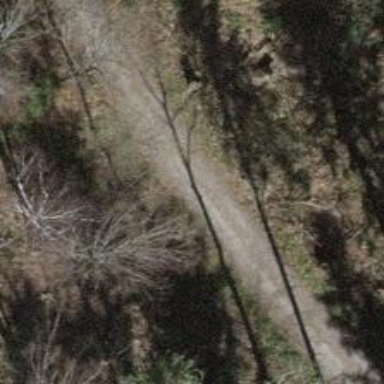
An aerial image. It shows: Gravel track with track type of grade3.